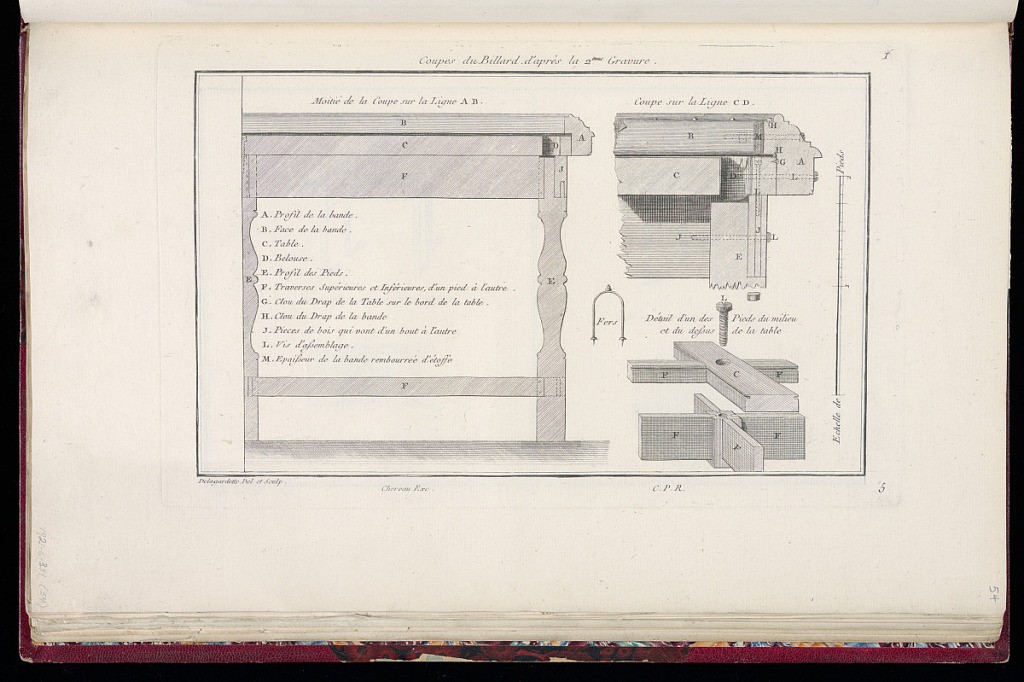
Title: Coupes du Billard
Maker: Pierre Claude Delagardette, French, 1745 - 1792
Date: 1775-1788
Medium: Etching on off-white laid paper
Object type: Print
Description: Cross section and joinery details of the billiard table. The plate is signed and numbered.